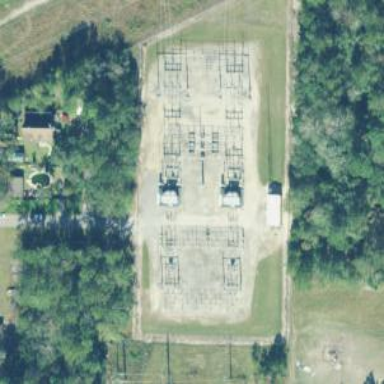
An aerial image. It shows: Switch used for power control.